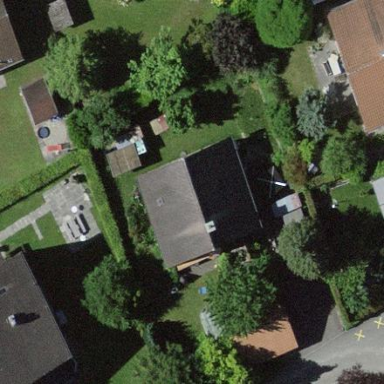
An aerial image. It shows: Gabled roof house.